Question: Eclipse with Java had some profiling tool that highlighted the lines according to the times of running certain lines. Is there something like that for Matlab? I am trying to find lines with most running, how can I do it with Matlab?
> This is the profiler's window but I cannot understand where I should click for getting color highlighting. I asked the same question <URL> but closed it because SO worked far better, thank you for your help!
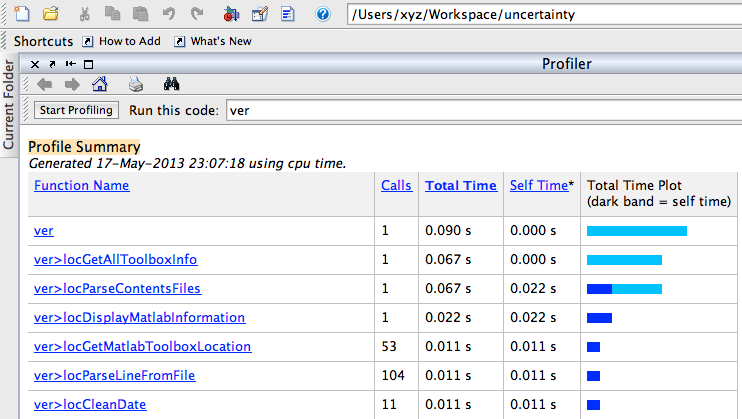
Answer: Matlab profiler does exactly what you want.
If a line of code is during a run of profiler the code will light up (black on white, instead of gray on white) and the more time is spent on this line of code the more the background of this line will turn blue (via 50 shades of blue:) ).
'''
profile clear
profile on
ver
profile off
profile viewer
'''
In the profile viewer you click on 'ver' and then in the combobox below select for: Color highlight code according to: 'numcalls'

Please check out the documentation for <URL>.